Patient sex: M
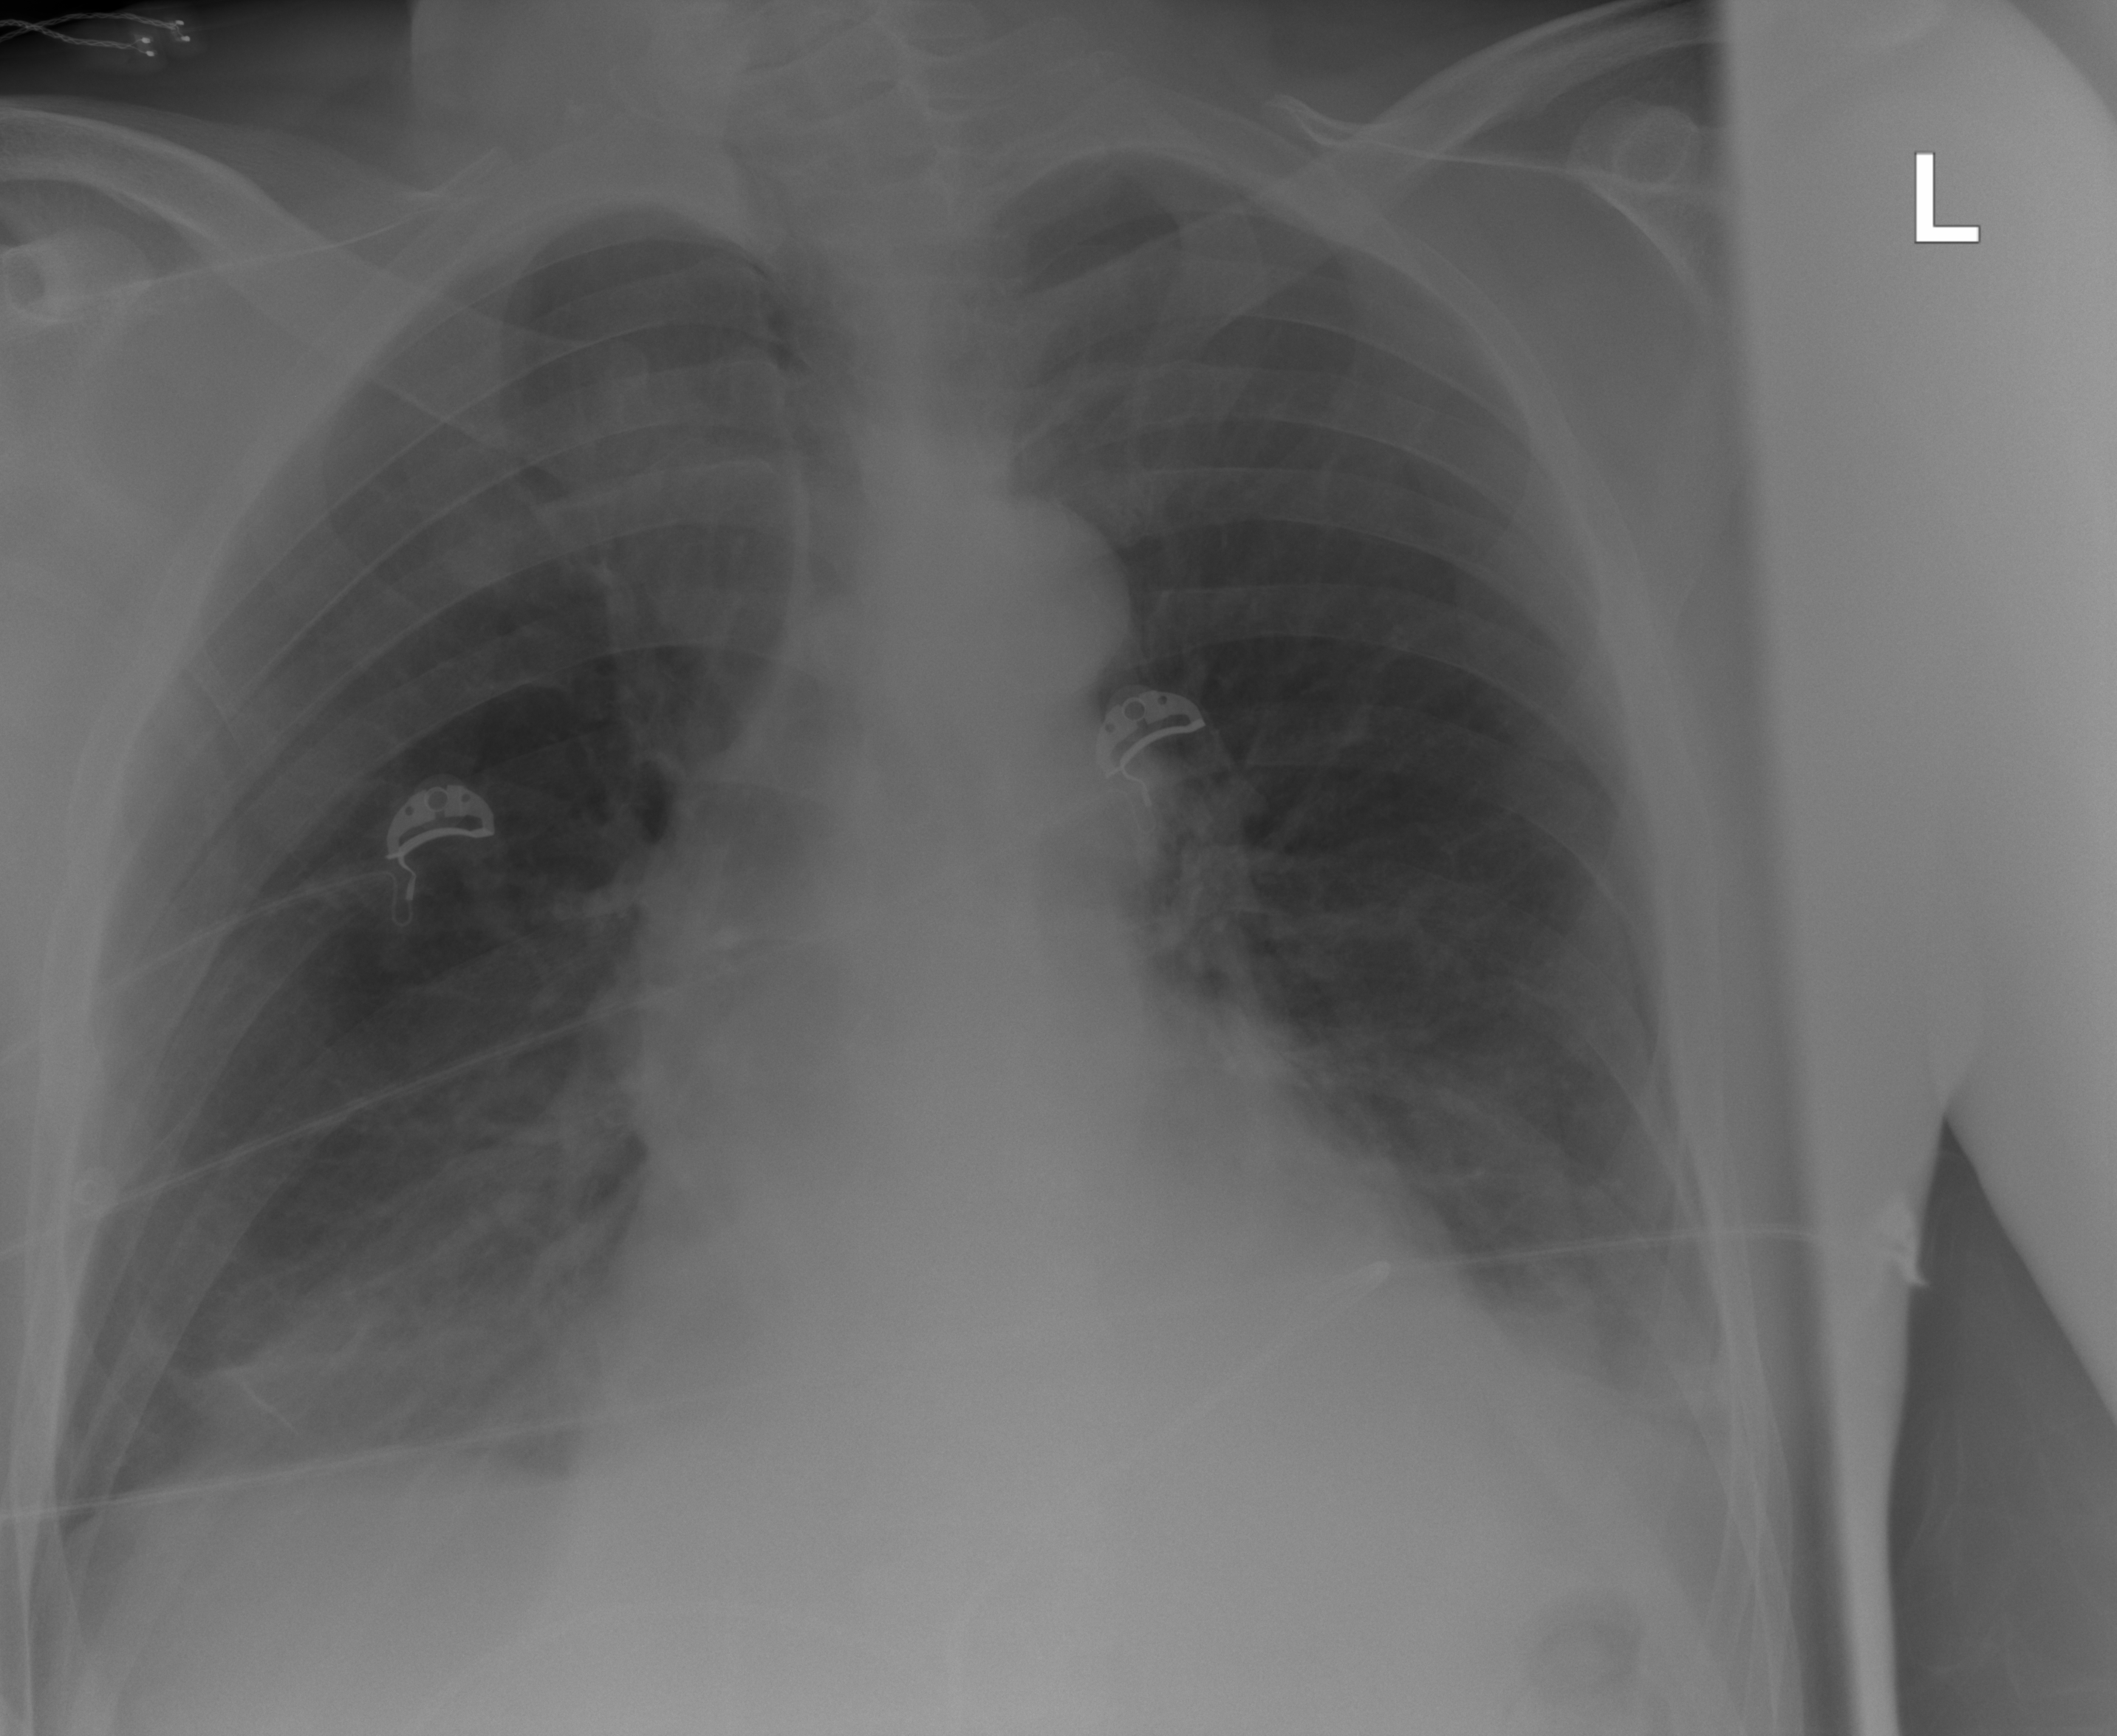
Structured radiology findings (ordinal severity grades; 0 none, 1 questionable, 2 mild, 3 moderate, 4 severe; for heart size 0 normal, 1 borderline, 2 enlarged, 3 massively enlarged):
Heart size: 2
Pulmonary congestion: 0
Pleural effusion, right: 0
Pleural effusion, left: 2
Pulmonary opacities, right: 3
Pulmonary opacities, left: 0
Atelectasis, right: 3
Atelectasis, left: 2